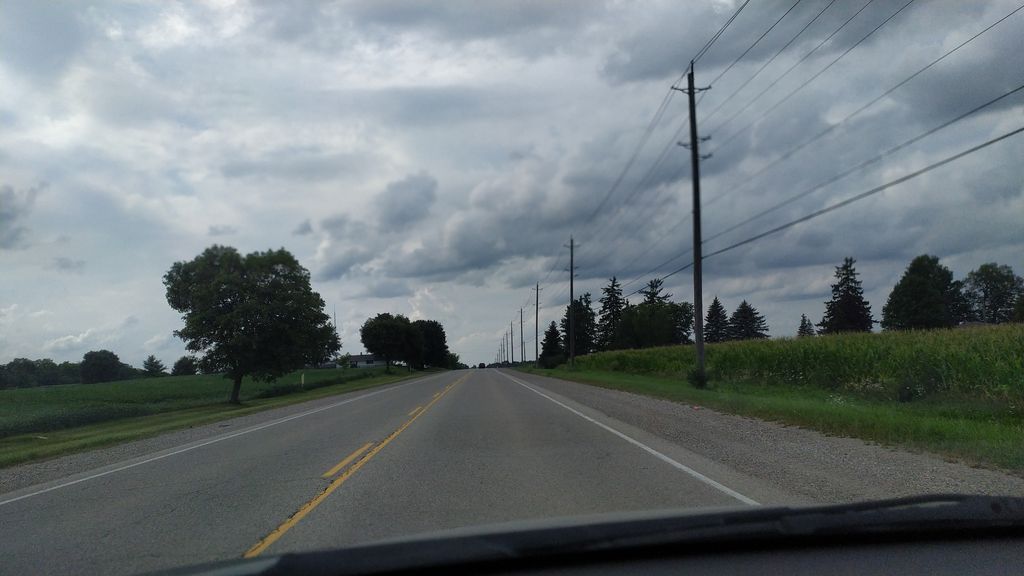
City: kitchener-waterloo